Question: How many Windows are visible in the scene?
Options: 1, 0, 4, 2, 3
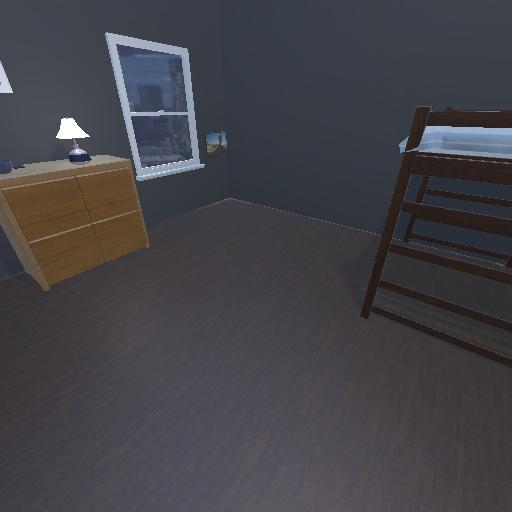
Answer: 1